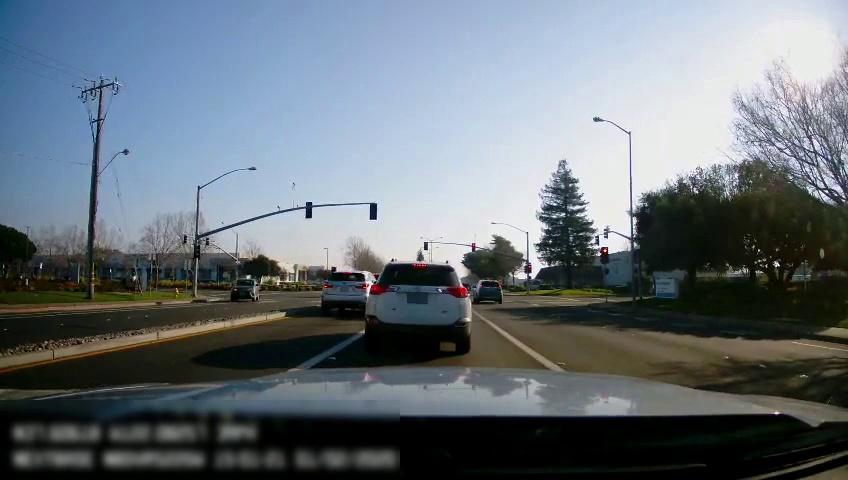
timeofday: Day
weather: Sunny
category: Drivable Space
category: Drivable Space
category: Vehicles | SUV
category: Vehicles | SUV
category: Vehicles | SUV
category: Vehicles | SUV
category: Lanes | Current Lane
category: Lanes | Alternate Lane
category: Lanes | Current Lane
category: Lanes | Alternate Lane